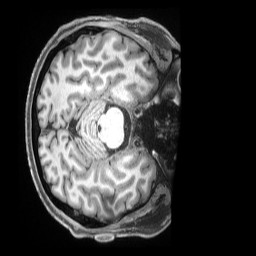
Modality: T1w
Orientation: axial
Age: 52
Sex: male
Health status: ill
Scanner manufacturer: siemens
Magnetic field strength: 3 T
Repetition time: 2.5 s
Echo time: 0.00181 s